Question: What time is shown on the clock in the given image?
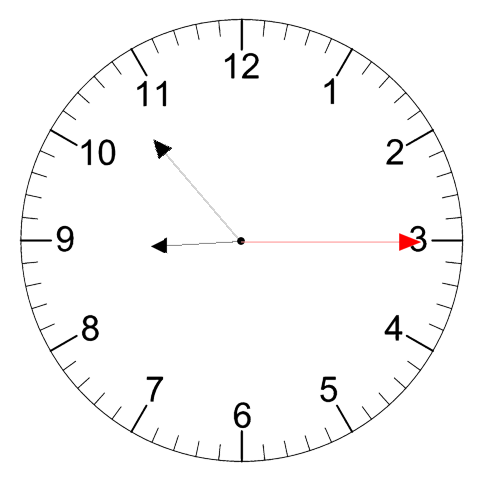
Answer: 08:53:15